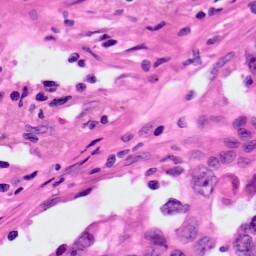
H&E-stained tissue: Lung